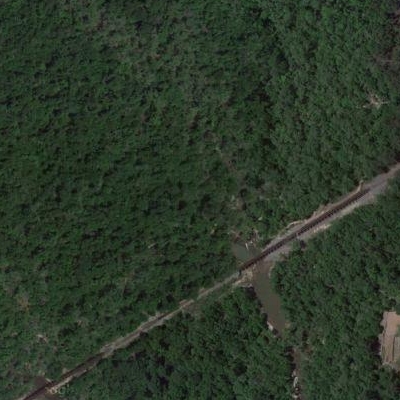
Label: eForest